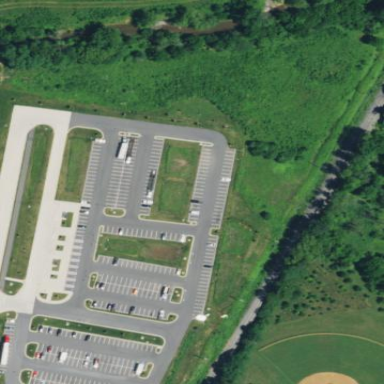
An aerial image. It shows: Park and ride parking facility with surface parking.